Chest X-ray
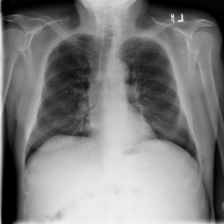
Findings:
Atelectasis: negative
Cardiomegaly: negative
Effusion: negative
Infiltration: negative
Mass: negative
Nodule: negative
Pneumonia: negative
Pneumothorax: negative
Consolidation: negative
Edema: negative
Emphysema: negative
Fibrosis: negative
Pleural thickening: negative
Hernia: negative